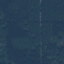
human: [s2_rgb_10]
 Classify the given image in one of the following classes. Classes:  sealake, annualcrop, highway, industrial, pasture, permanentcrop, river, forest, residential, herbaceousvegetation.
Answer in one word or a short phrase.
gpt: Forest